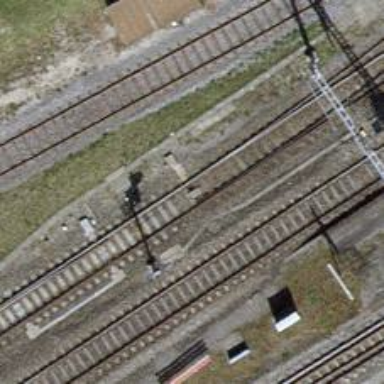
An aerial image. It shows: Railway switch.